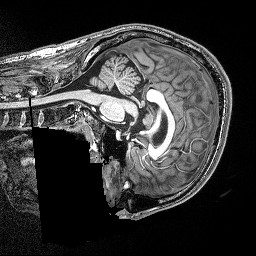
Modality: T1w
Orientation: sagittal
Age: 21
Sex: male